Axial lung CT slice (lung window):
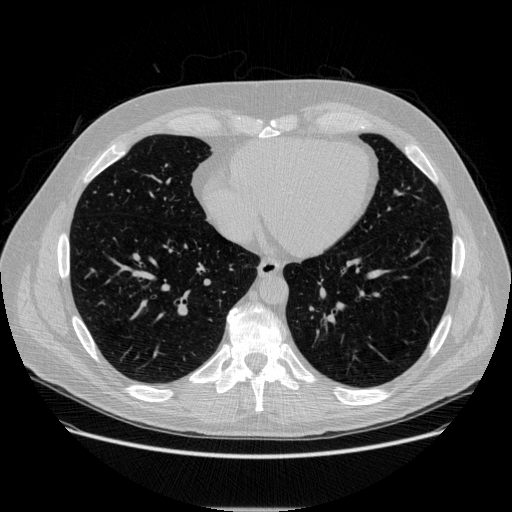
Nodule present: no